Question: I have a list of movies with many tags. My goal is to have a button to add new tags, which will create a TextBox where (later with autocomplete) new tags can be added. After pressing the enter button (or clicking on a save Icon inside the TextBox), I want to save that tag to the database and remove the TextBox and add the new tag as a normal '<li>' Element

HTML/Razor view:
'''
<span id="tags">Tags:</span>
<ul class="tags" data-movie="@movie.ID">
@if (movie.Tags != null)
{
foreach (var tag in movie.Tags)
{
<li>@tag.Name</li>
}
}
<li class="addTag">
<a id="addTagLink" data-movie="@movie.ID">Add</a>
</li>
</ul>
'''
JavaScript:
'''
<script language="JavaScript">
//Revealing Module Pattern
var dataService = new function (ID) {
addTagForMovie = function (ID, Tag) {
$.getJSON('/Movies/addTagForMovie/',
{ ID: ID, Tag: Tag }, function (data) {
if (data.success) {
// remove TextBox, add new tag as <li> element
}
});
};
return {
addTagForMovie: addTagForMovie
};
}();
var tagManager = new function () {
addTagForMovie = function (ID, Tag) {
dataService.addTagForMovie(ID, Tag);
}
return {
addTagForMovie: addTagForMovie // make function visible for the outside
};
}();
// when the Add new link is clicked, add a new textbox
$("ul.tags li.addTag a").click(function(e) {
$(this).before("<input id="" data-movie=""+ $(this).data('movie') +"" class="newTagBox" type="test">");
// Enter was pressed inside the newly added Input box
$('input.newTagBox').keyup(function (e) {
if (e.keyCode == 13) { /
addTagForMovie($(this).data('movie'), $(this).val());
}
});
});
'''
Everything works great so far, the TextBox appears and after pressing enter, the tag is added through the MovieController into the database and I get a success or error result.
However, I don't know how and where I can delete the TextBox and add the '<li>NewTag Value</li>' element. Sure I can add 'data-'- attributes to every tag and find the TextBox with jQuery, delete it and add a new element, however, this seems quite complicated.
Unfortunately, I cannot make the 'getJSON' in such a way that it blocks untill it is finished and then remove the '$(this)' element which would be the Inputbox.
What is "best practice" to do something like that?
Is there anything else I could improve? I'm very new to Javascript and jQuery.
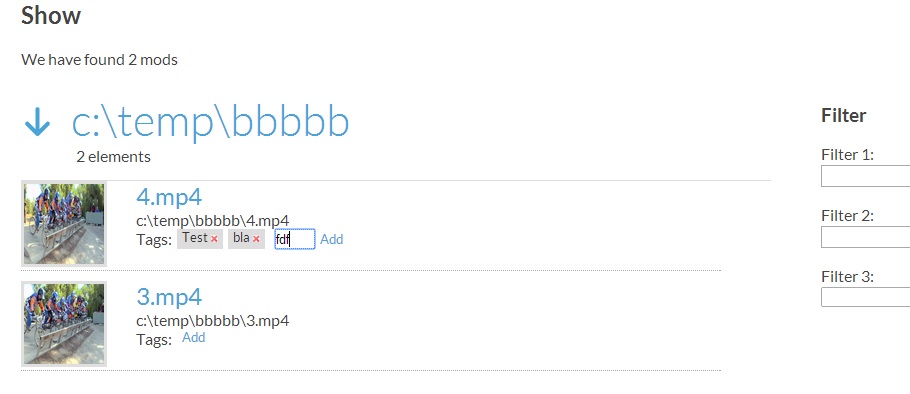
Answer: As per my understanding, You need to append the tag value to 'tags' list and clear the input text value
Like
'''
// Enter was pressed inside the newly added Input box
$('input.newTagBox').keyup(function (e) {
if (e.keyCode == 13) {
addTagForMovie($(this).data('movie'), $(this).val());
$('ul.tags').append('<li>' + $(this).val() + '</li>'); //Append to tag list
$(this).val(''); //Clear textbox value
}
});
'''
Example with callback method
'''
<script language="JavaScript">
//Revealing Module Pattern
var dataService = new function (ID) {
addTagForMovie = function (ID, Tag, cb) {
$.getJSON('/Movies/addTagForMovie/',
{ ID: ID, Tag: Tag }, function (data) {
if (data.success) {
//Call callback method
cb();
}
});
};
return {
addTagForMovie: addTagForMovie
};
}();
var tagManager = new function () {
addTagForMovie = function (ID, Tag, cb) {
dataService.addTagForMovie(ID, Tag, cb);
}
return {
addTagForMovie: addTagForMovie // make function visible for the outside
};
}();
// when the Add new link is clicked, add a new textbox
$("ul.tags li.addTag a").click(function(e) {
$(this).before("<input id="" data-movie=""+ $(this).data('movie') +"" class="newTagBox" type="test">");
// Enter was pressed inside the newly added Input box
$('input.newTagBox').keyup(function (e) {
if (e.keyCode == 13) {
var self = this;
addTagForMovie($(this).data('movie'), $(this).val(), function(){
$('ul.tags').append('<li>' + $(self).val() + '</li>'); //Append to tag list
$(self).val(''); //Clear textbox value
});
}
});
});
'''